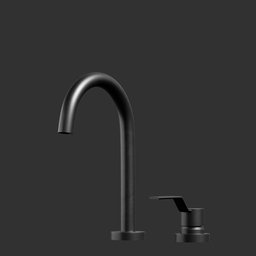
Label: appliances